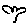
Label: bird